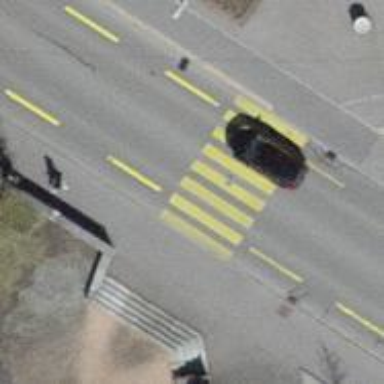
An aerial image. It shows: Marked road crossing.